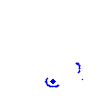
Particle: pion